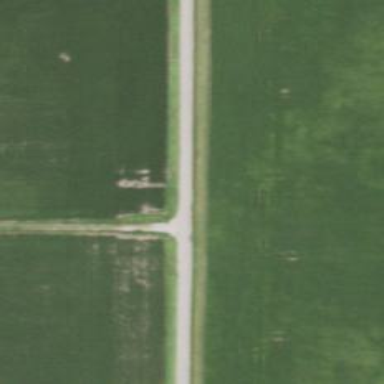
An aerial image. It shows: Unclassified road.